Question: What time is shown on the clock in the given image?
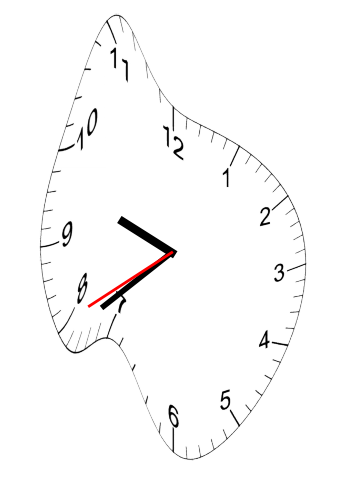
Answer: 09:38:40